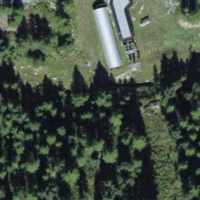
EUNIS habitat code: 43
Species observed at this site:
Oenanthe oenanthe